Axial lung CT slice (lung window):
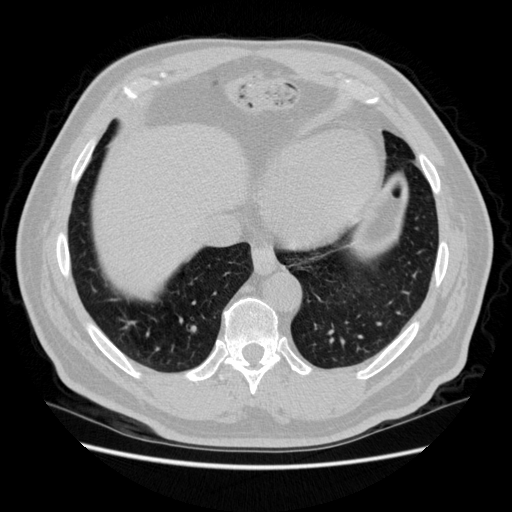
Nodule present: no